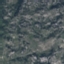
Label: HerbaceousVegetation